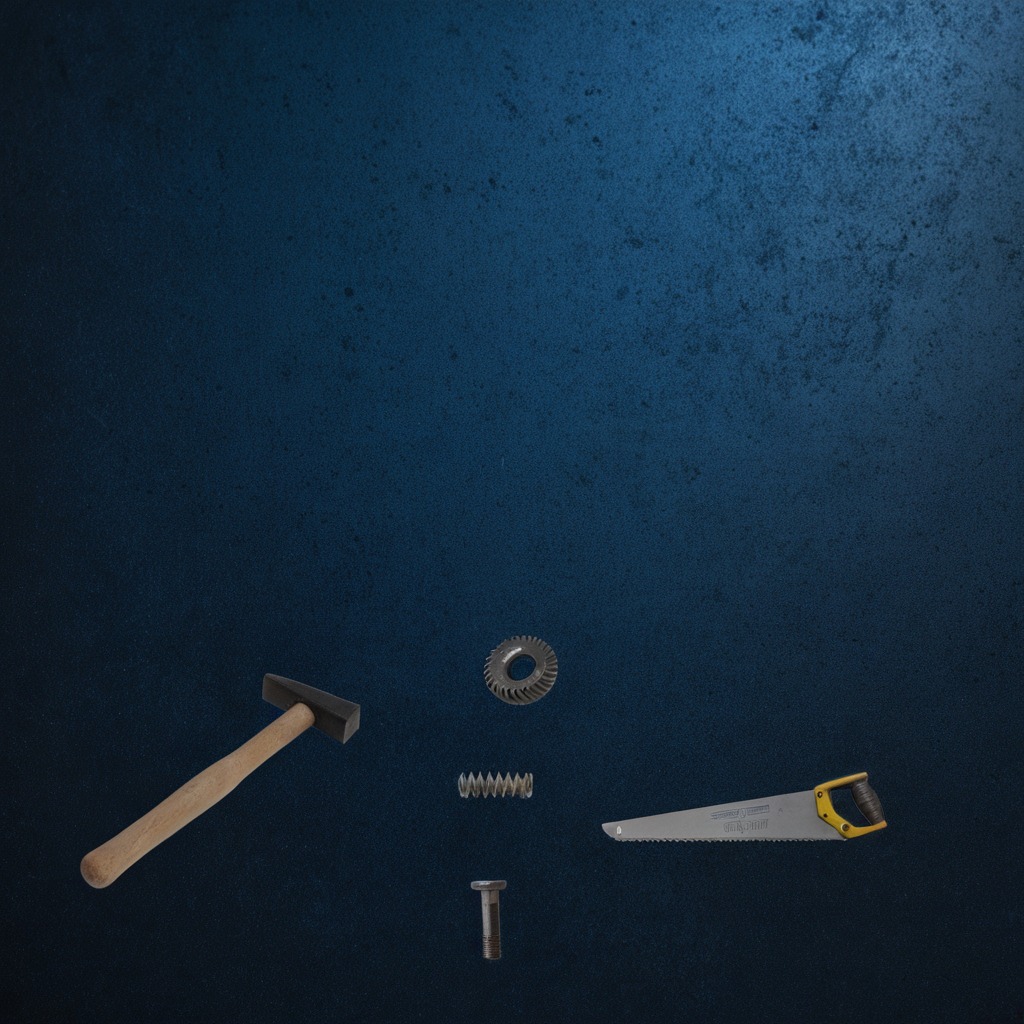
A steel gear with teeth, a hammer, a metal machine screw, a coiled metal spring, and a handheld metal saw are lying on the granite tabletop.